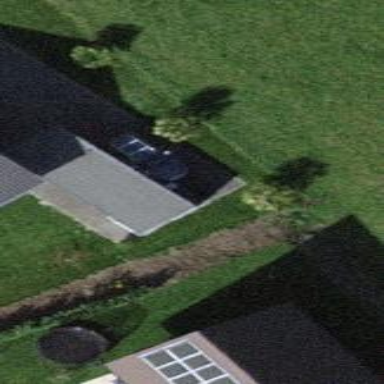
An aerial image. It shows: Garage.